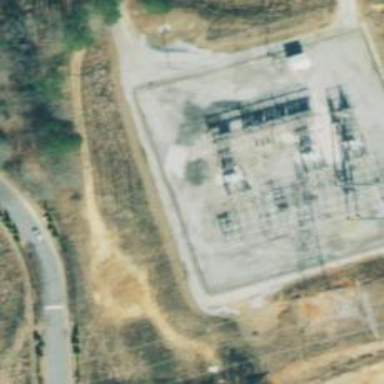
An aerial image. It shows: Distribution level power substation surrounded by fence.